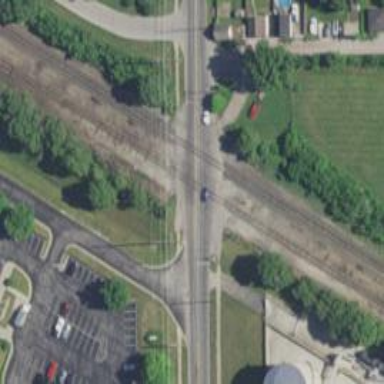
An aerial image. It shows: Crossing for the railway.